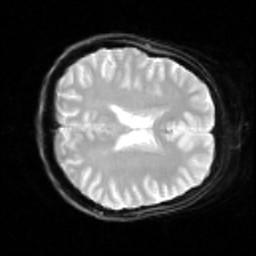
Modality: inplaneT2
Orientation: axial
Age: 24
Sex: female